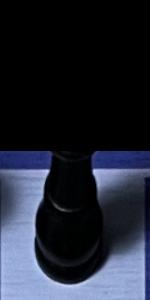
Label: King_Black